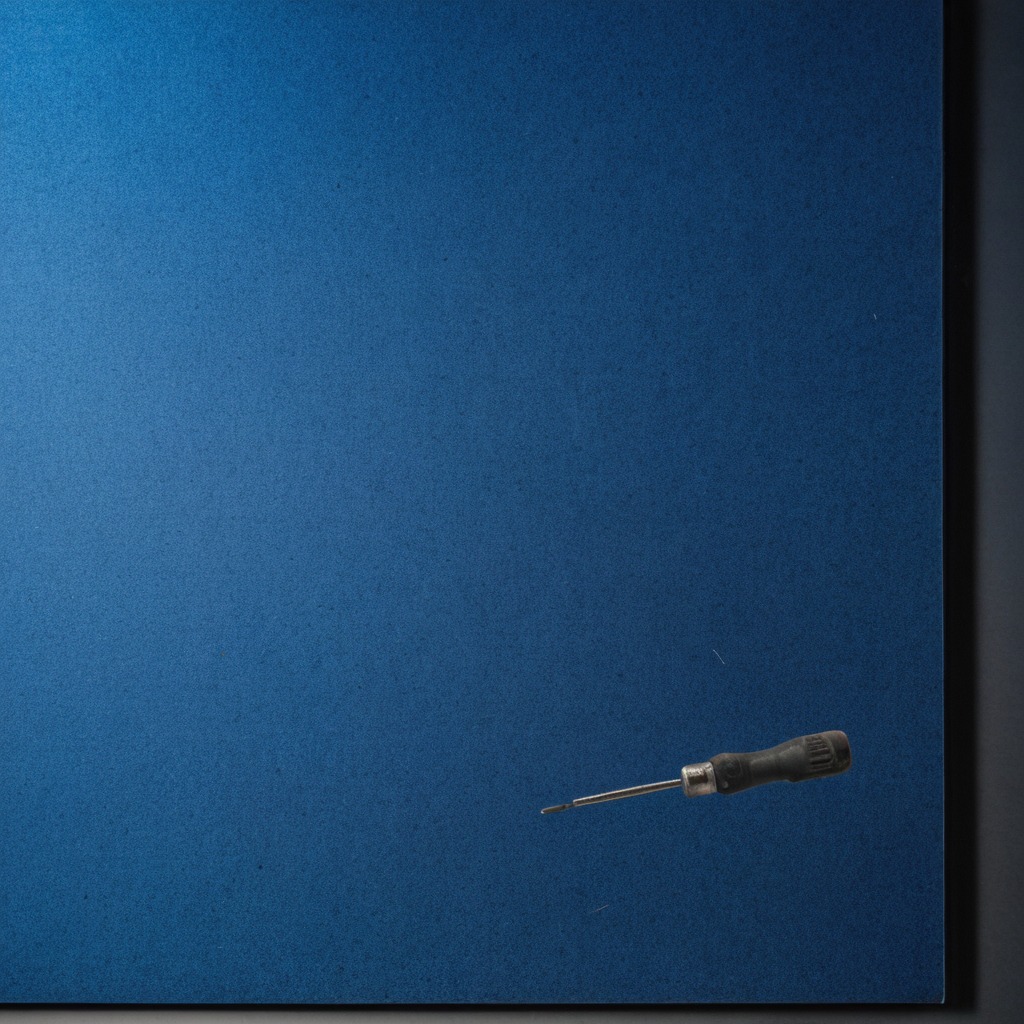
A screwdriver lies on a clean granite tabletop covered with a blue rubber mat inside a workshop under bright overhead lighting crisp shadows high clarity worn but beneath the mat.